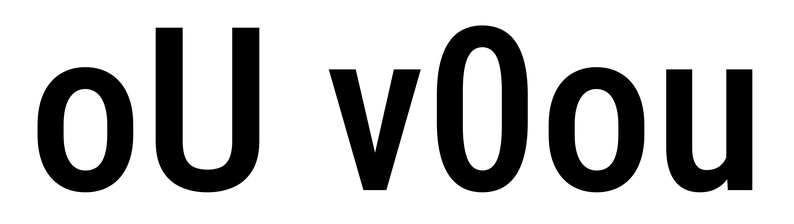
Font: Roboto_Condensed_Medium